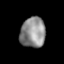
Tissue: lung
Cell type: Endothelial cells
Senescence score: 0.5781
Nuclear area (px): 748
Mean DAPI intensity: 140.658